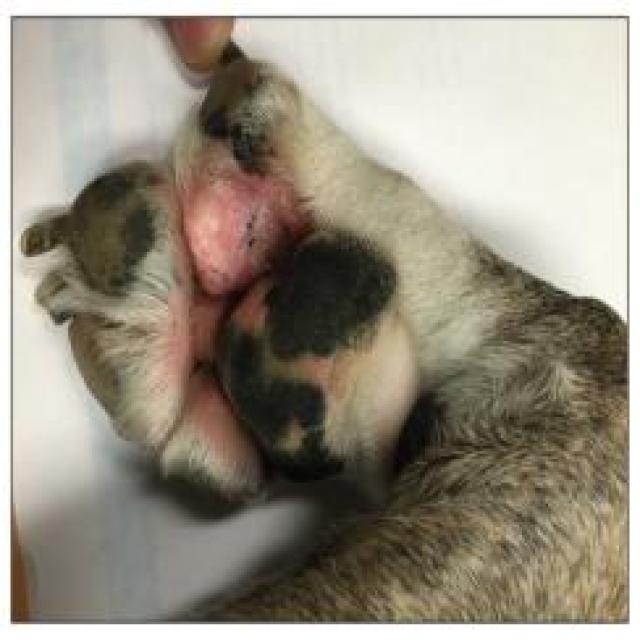
Canine hypersensitivity reaction — allergic skin response with urticaria, erythema, pruritus, and angioedema. May be food, environmental, or flea allergy related.